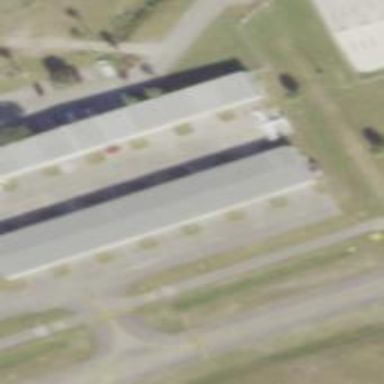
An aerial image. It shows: Hangar building at the airport.